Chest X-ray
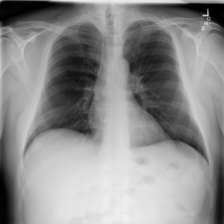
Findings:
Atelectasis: negative
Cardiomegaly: negative
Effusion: negative
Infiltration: negative
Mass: negative
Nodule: negative
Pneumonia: negative
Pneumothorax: negative
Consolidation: negative
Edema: negative
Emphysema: negative
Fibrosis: negative
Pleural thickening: negative
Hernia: negative